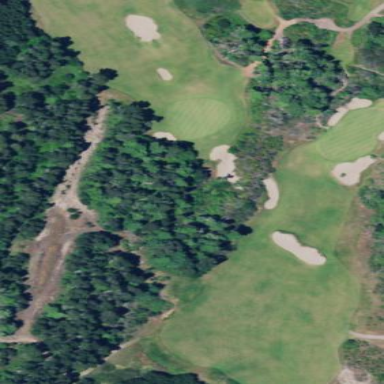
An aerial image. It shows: Scenic golf fairway.